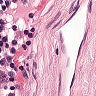
Metastatic tissue present: no